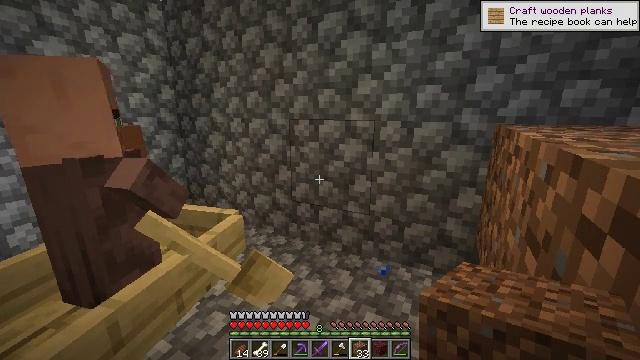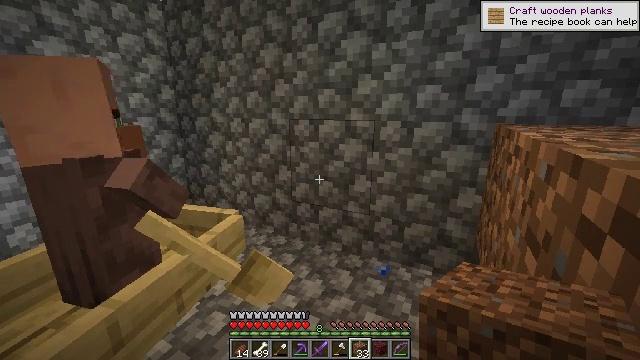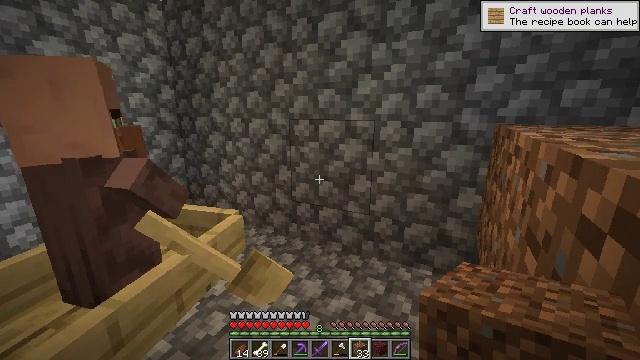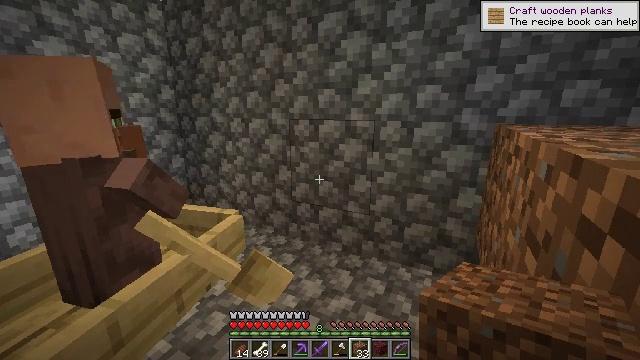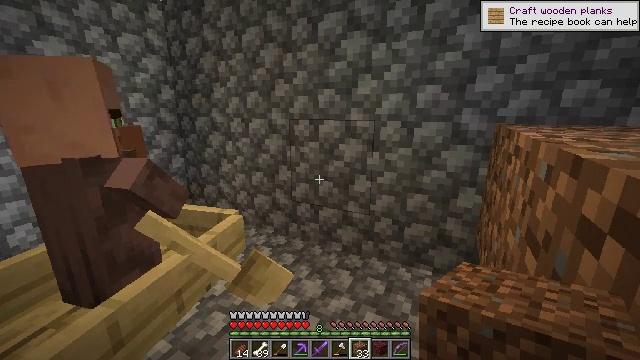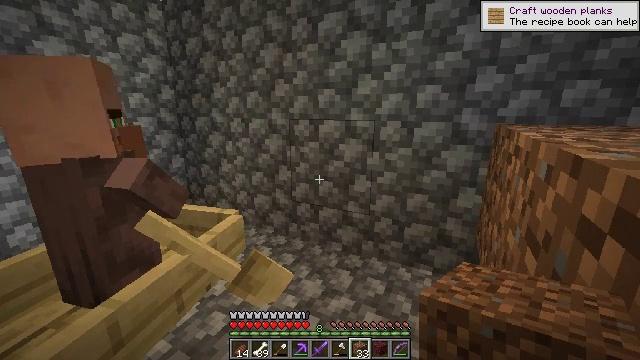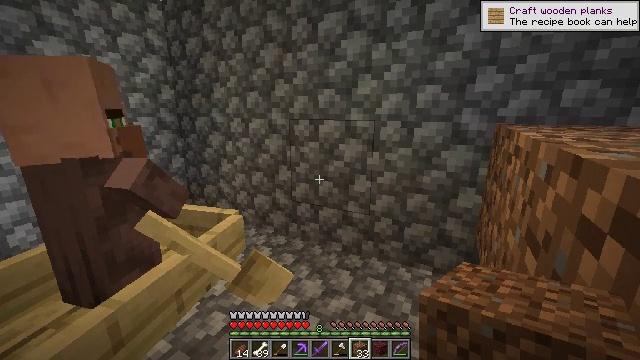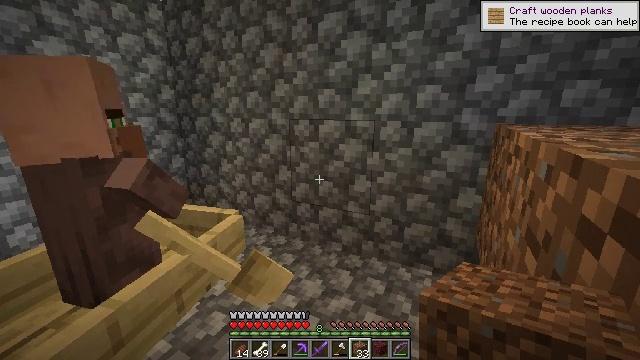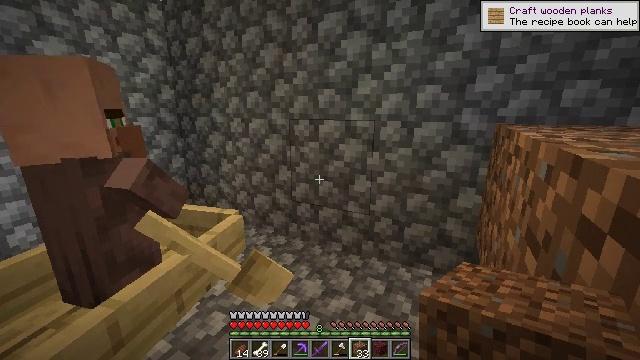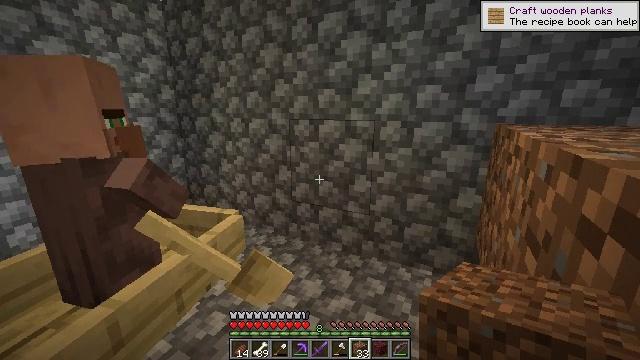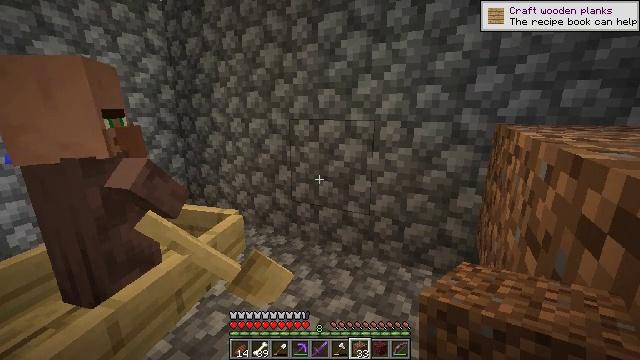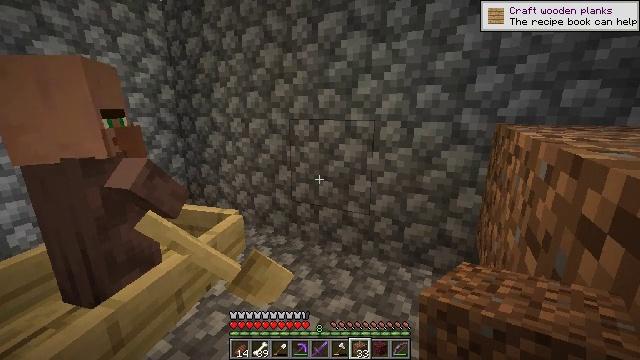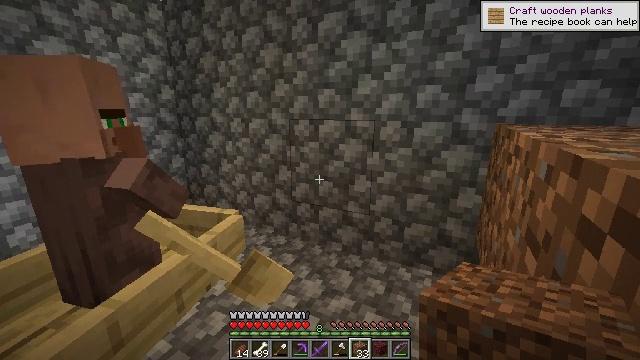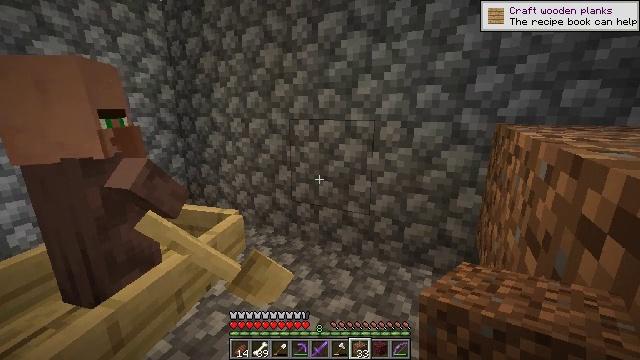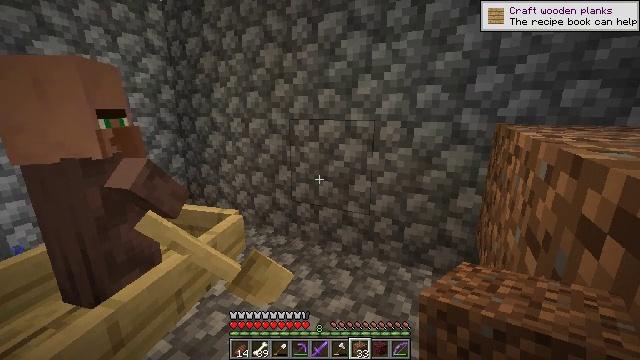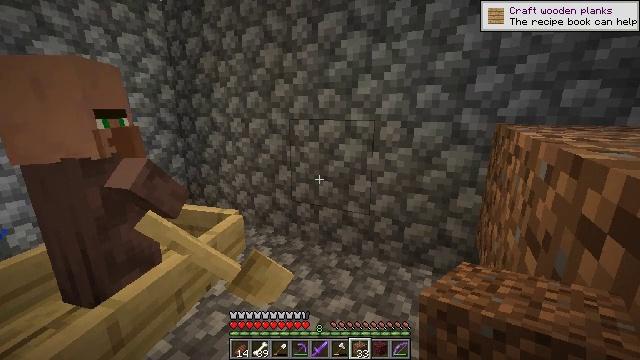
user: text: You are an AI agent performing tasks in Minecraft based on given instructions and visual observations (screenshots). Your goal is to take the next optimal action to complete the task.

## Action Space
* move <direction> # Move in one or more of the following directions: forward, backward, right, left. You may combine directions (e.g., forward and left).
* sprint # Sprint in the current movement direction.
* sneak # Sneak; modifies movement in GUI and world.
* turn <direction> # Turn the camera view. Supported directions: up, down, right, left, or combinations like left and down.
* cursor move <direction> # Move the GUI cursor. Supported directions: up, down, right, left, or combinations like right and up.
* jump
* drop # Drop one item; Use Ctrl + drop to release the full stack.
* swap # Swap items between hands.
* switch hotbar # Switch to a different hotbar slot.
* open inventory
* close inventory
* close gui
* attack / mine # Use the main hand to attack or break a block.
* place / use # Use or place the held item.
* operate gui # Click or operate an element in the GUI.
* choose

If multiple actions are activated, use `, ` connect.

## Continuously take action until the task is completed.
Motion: motion action
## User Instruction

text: Gather materials such as cobblestone.
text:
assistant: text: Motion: no_op
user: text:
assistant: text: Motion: no_op
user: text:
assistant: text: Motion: no_op
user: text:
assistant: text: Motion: no_op
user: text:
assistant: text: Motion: no_op
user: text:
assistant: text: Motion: no_op
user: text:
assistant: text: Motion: no_op
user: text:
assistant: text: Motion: no_op
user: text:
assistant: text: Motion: no_op
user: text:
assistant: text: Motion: no_op
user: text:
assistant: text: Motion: no_op
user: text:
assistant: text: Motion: no_op
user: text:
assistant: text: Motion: no_op
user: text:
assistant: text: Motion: no_op
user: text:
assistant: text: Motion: no_op
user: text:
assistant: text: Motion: no_op
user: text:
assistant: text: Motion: no_op
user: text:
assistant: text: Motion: no_op
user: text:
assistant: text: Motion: no_op
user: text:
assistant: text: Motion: no_op
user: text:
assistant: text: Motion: no_op
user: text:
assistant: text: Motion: no_op
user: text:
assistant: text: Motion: no_op
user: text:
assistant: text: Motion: no_op
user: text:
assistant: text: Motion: no_op
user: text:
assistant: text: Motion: no_op
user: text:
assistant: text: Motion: no_op
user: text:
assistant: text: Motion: no_op
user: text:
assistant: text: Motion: no_op
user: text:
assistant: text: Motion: no_op